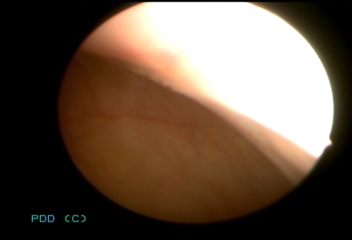
Modality: WLC
Class: Normal mucosa
Bladder cancer association: No